Question: I have a project with hundreds of pages classes and controls. many of them are excluded but as they appear in the project browser they clutter it and make it difficult to find the files I need. I don't want to delete them since every once in a while i get back to them for review. is there any way to show/hide the excluded files with a button toggle?
I don't have the button for show all files. see picture:

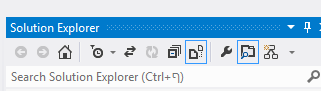
Answer: Yes, there is a button to hide/show excluded files.
The button is under solution explorer tab.
Please check this link for VS2008:
<URL>

After trials on VS2012 I found out that if you create New Web Site the hide/show button will not appear for no apparent reason. However, if you create New Project the hide/show button will appear!! So, it seems that you have to avoid creating New Web Site... but create New Project instead to have the button on Solution explorer. Try moving your work to a New Project rather than your current solution Good Luck!